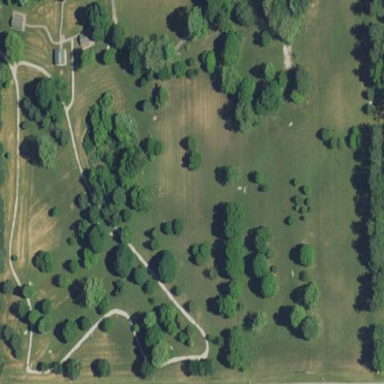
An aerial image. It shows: Grass leisure land with disc golf pitch. It is 18 Hole public disc golf course with mostly paved tee boxes and well marked holes.